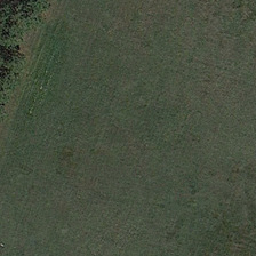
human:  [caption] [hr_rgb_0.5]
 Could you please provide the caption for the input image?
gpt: Green grass grows on the pasture.

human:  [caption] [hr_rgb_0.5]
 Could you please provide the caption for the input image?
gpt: Grass grows on the grass.

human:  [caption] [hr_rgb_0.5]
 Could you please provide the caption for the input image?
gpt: There are several large trees on the meadow.

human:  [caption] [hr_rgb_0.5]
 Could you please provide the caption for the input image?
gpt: There are several big trees on the grass.

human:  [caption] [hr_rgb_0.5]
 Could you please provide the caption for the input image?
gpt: Green grass grows on the lawn.